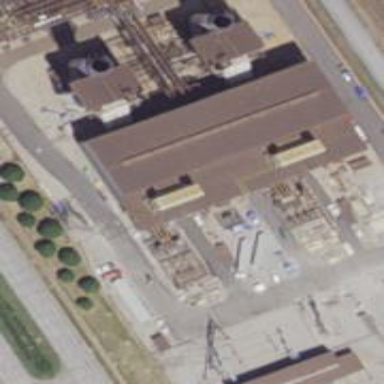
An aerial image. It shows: Gas turbine generator is in use.